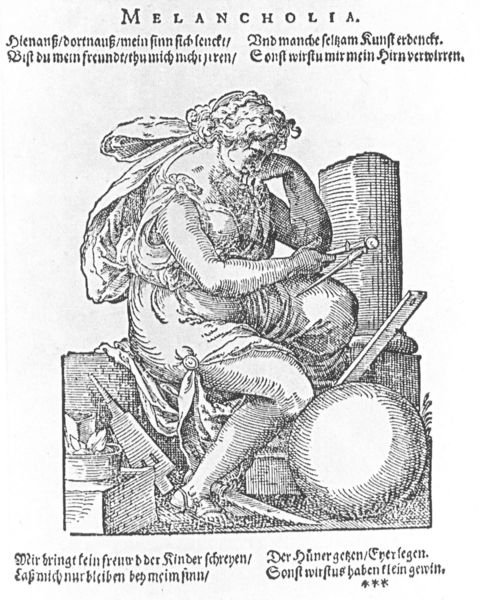
Titel: Melancholie (aus “Wappen und Stammbuch”)
Künstler: Jost Amman
Schlagwörter: mann, frau, schwarz, säule, ball, messer, haare, sitzend, traurig, kreis, schrift, spalten, melancholie, korb, deutsch, buch, druck, kugel, lineal, spritze, zirkel, melancholia